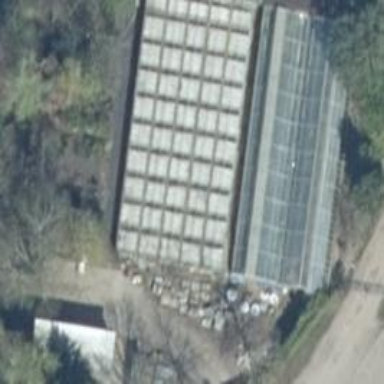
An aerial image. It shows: Greenhouse.